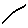
Label: line